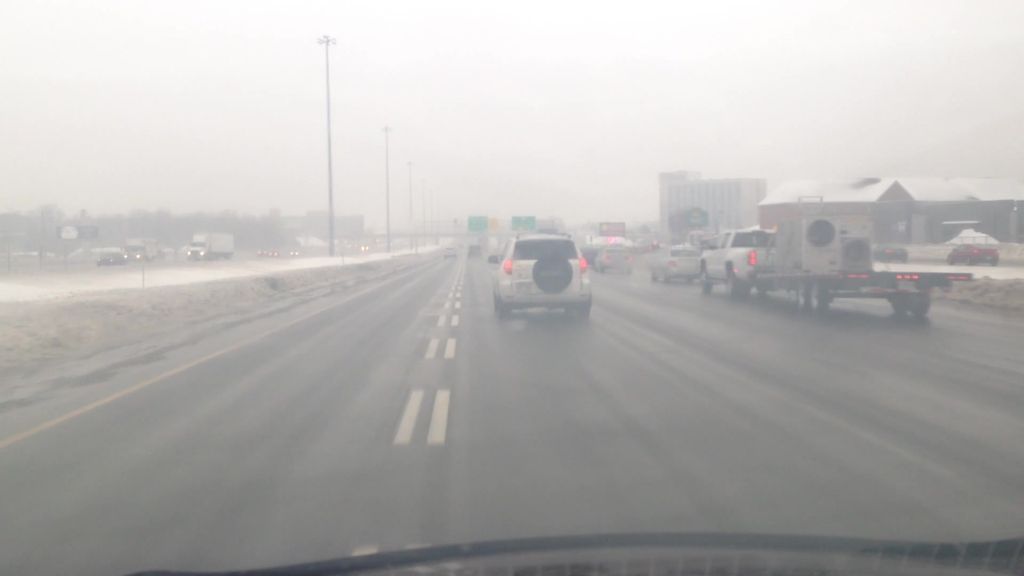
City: montreal